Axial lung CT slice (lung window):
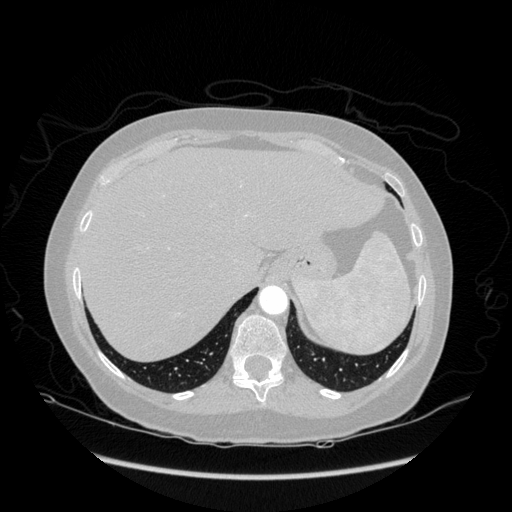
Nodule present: no